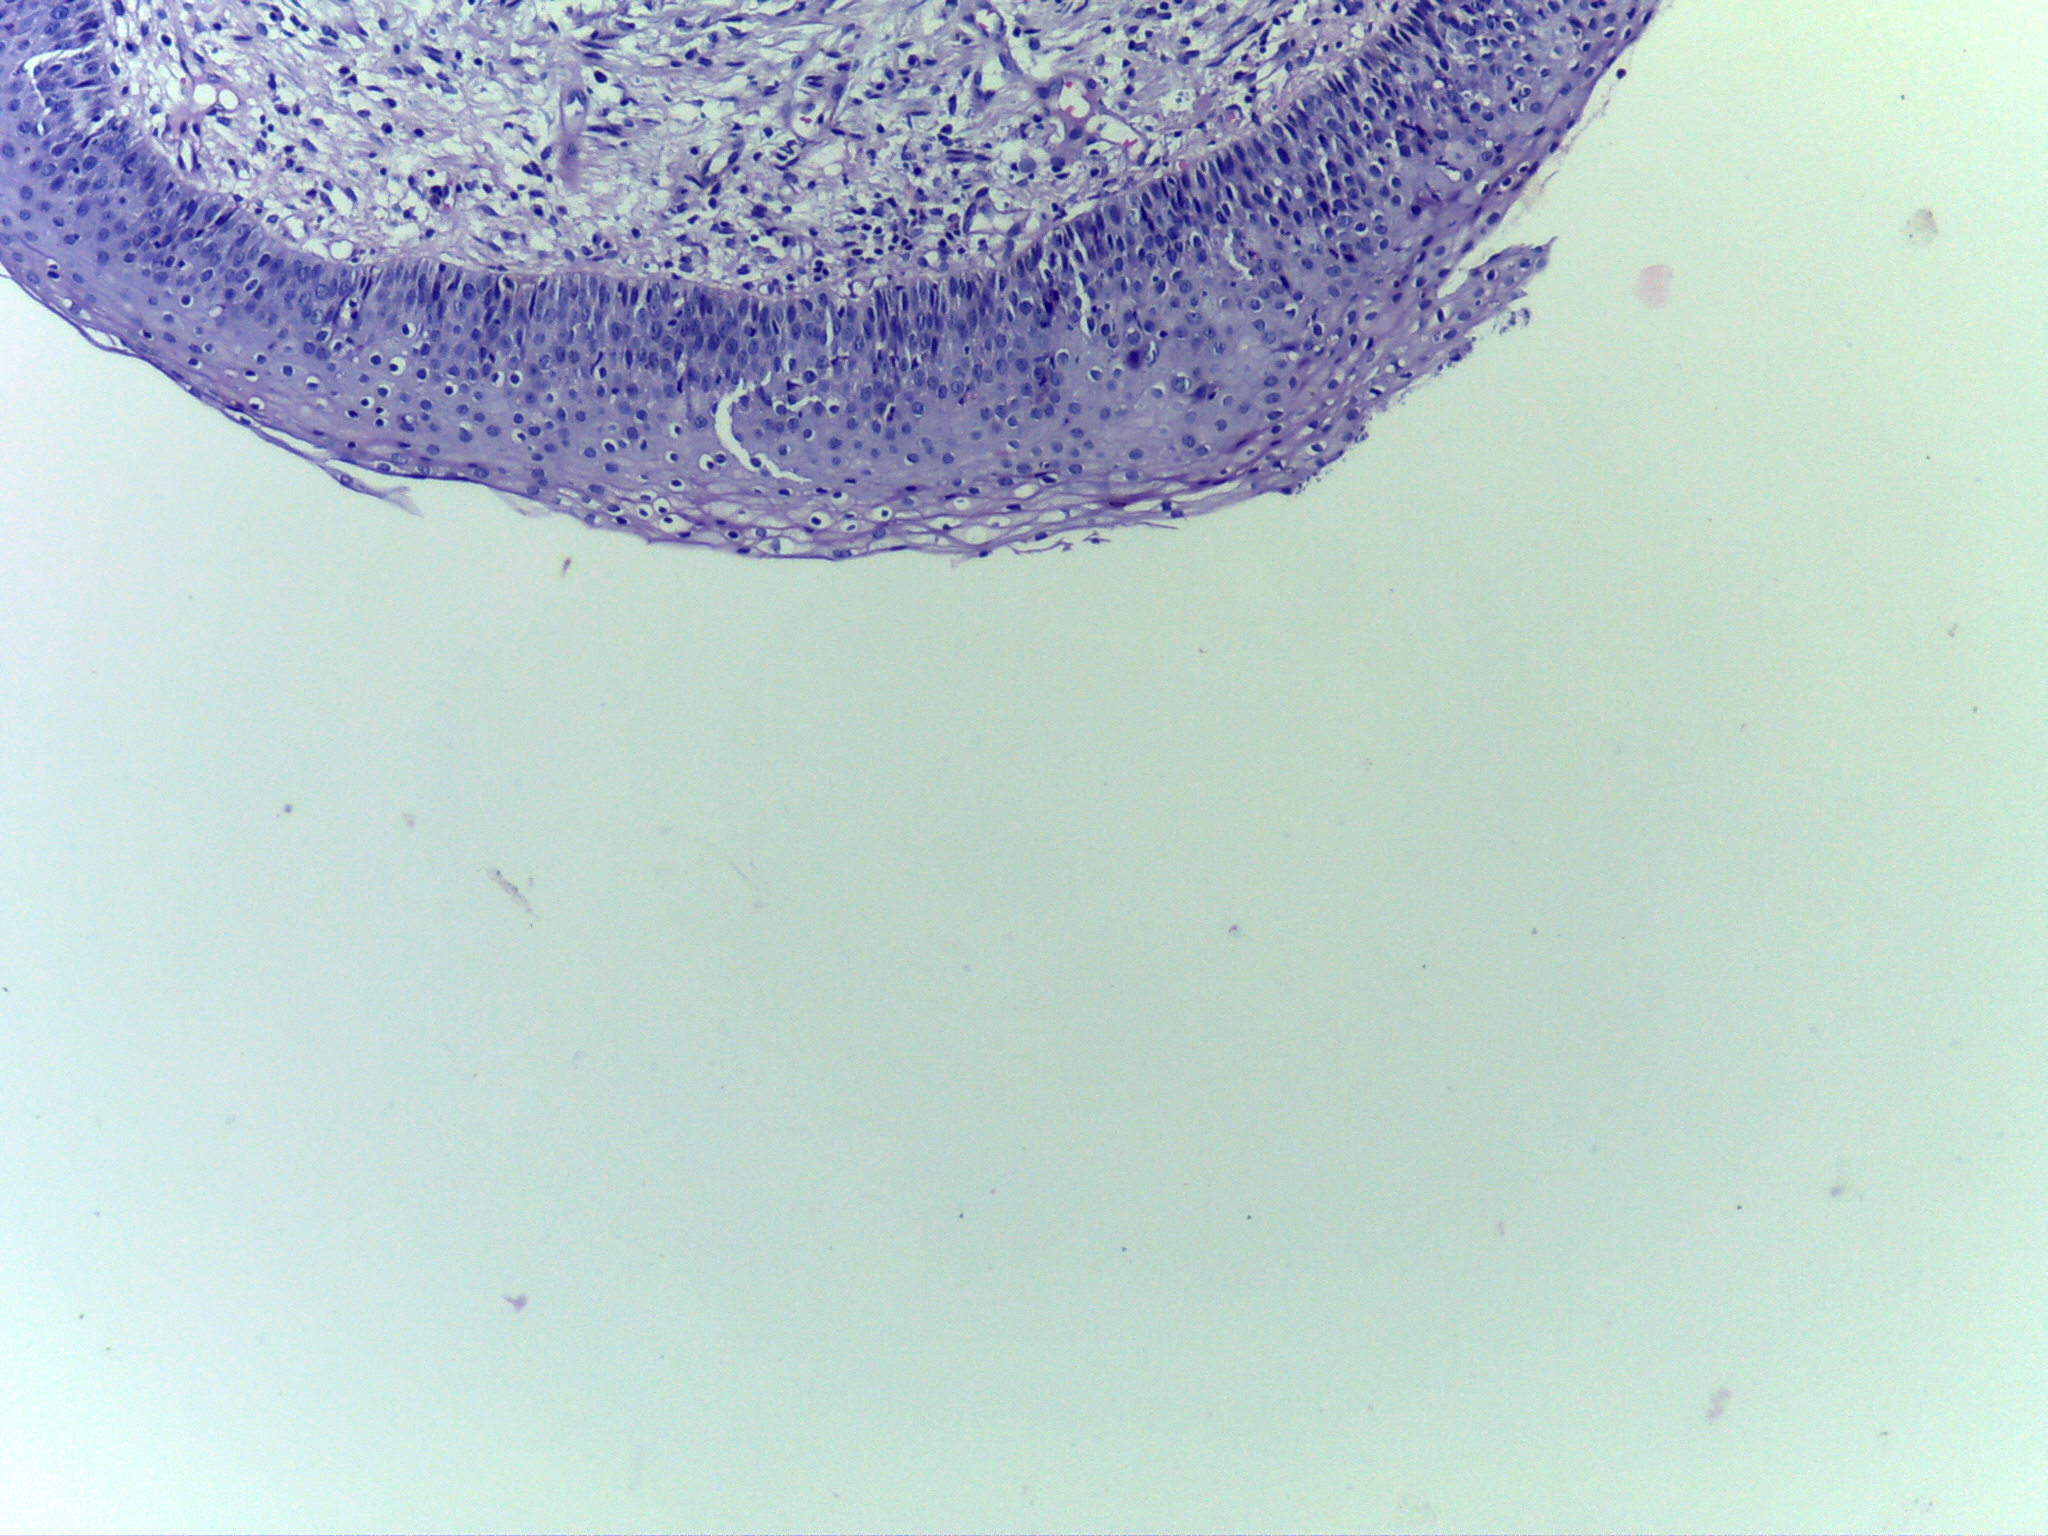
Diagnosis: Normal